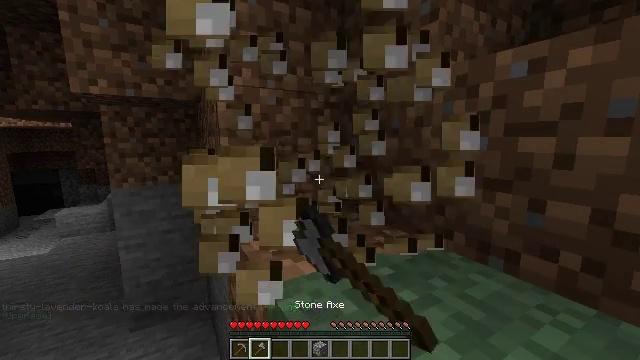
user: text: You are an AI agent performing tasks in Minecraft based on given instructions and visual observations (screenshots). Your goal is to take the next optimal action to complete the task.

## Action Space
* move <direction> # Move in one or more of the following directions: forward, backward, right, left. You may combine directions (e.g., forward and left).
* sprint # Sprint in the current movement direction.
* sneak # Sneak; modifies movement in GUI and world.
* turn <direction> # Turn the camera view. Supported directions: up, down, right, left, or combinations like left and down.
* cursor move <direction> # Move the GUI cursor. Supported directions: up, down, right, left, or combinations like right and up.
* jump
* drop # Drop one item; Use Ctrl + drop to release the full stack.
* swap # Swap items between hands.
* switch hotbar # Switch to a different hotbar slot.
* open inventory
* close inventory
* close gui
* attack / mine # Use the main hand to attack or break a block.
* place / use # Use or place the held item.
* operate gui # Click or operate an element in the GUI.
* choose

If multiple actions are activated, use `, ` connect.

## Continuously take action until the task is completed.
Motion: motion action
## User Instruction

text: Put back the crafting table.
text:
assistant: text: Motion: attack / mine